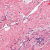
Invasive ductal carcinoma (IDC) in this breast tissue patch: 0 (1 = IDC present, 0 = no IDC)